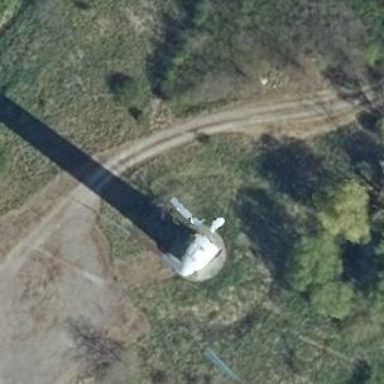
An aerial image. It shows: Wind generator using horizontal axis wind turbines.